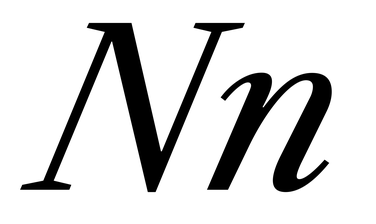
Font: LibreCaslonText-Italic_Italic